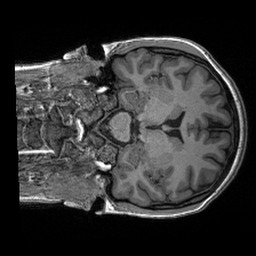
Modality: T1w
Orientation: coronal
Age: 21
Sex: female
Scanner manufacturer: siemens
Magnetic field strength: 3 T
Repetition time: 2.4 s
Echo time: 0.00191 s